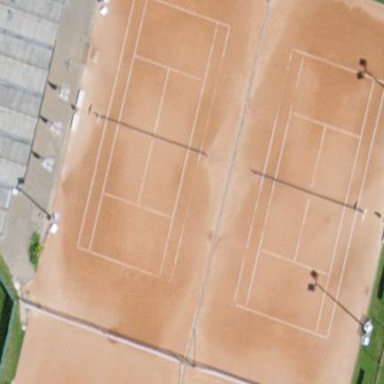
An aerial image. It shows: Clay tennis court on the leisure land pitch.